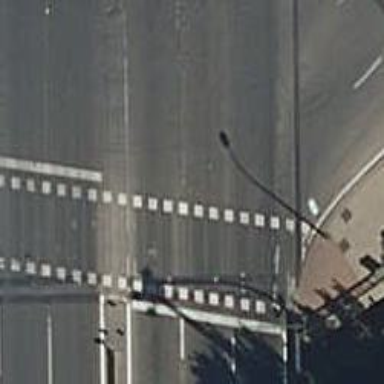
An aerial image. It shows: Traffic signals at road crossing.